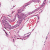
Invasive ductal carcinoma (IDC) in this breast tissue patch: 0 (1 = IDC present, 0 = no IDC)